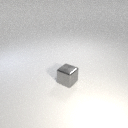
small gray metal cube